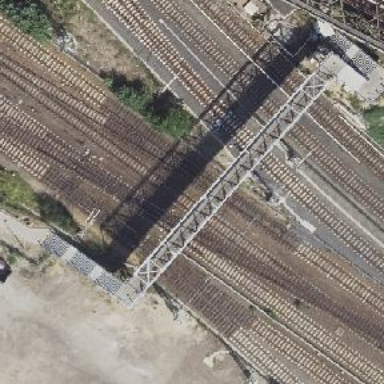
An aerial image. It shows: Railway track.